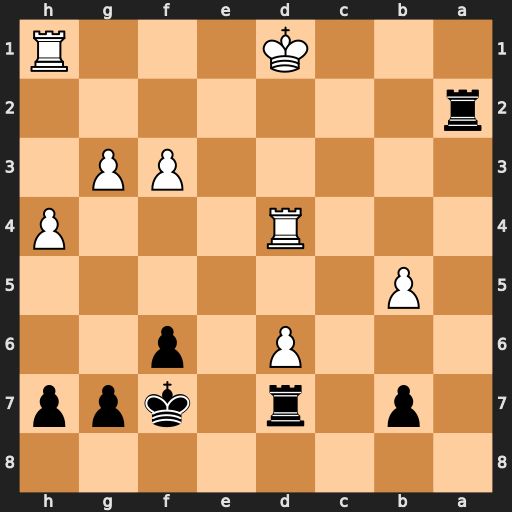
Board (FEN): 8/1p1r1kpp/3P1p2/1P6/3R3P/5PP1/r7/3K3R
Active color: b
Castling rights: -
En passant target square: -
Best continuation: Ra1+ Ke2 Rxh1